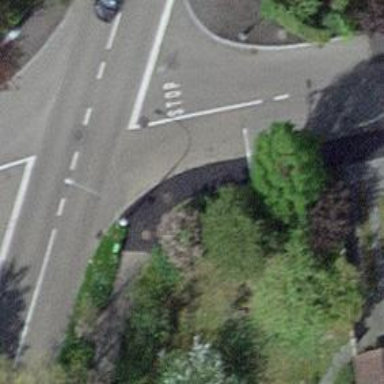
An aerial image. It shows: Unmarked road crossing.